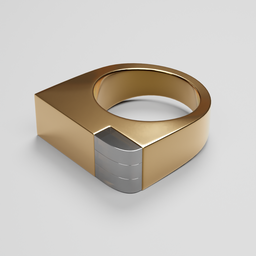
Label: electronics